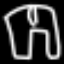
Label: pants